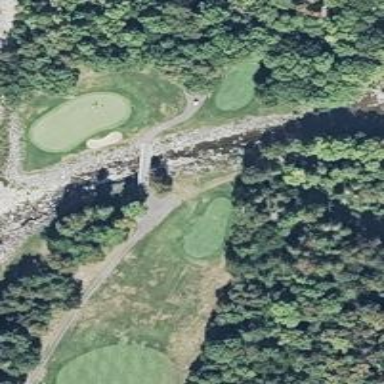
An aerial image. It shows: Path on bridge. The track type is grade1. It is golf cartpath.